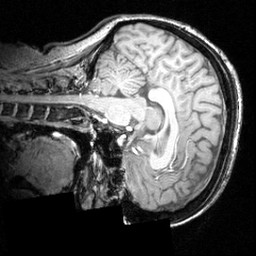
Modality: T1w
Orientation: sagittal
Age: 23
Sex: female
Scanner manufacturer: siemens
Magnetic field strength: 3.951 T
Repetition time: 2.5 s
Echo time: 0.00393 s